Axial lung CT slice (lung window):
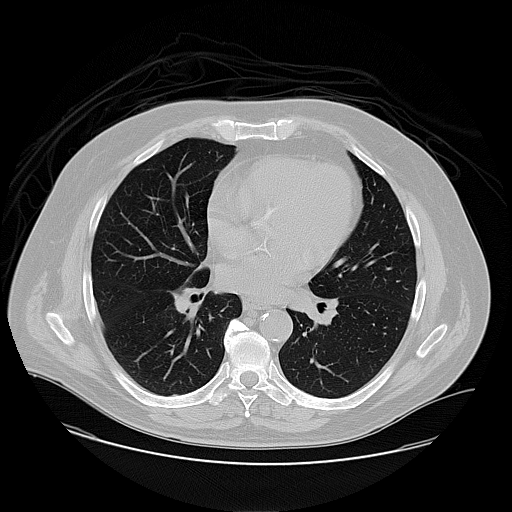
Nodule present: no